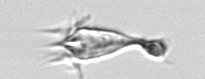
Label: Paratontonia_gracillima